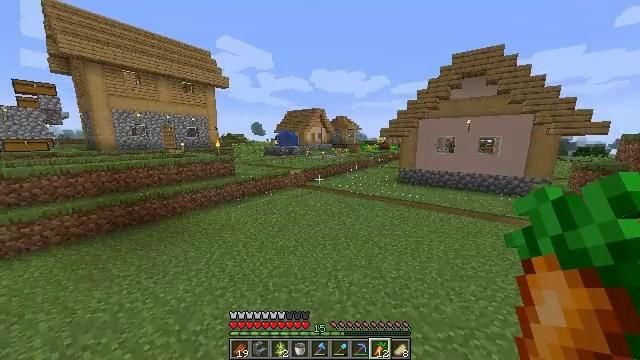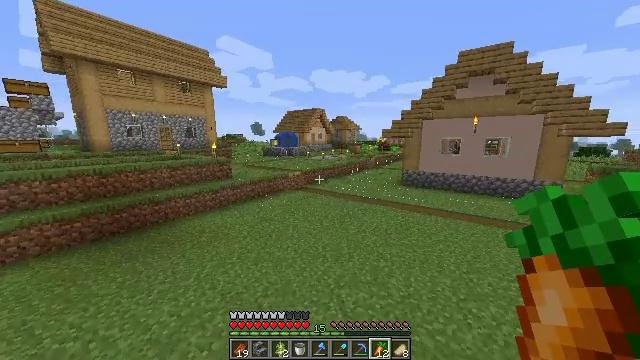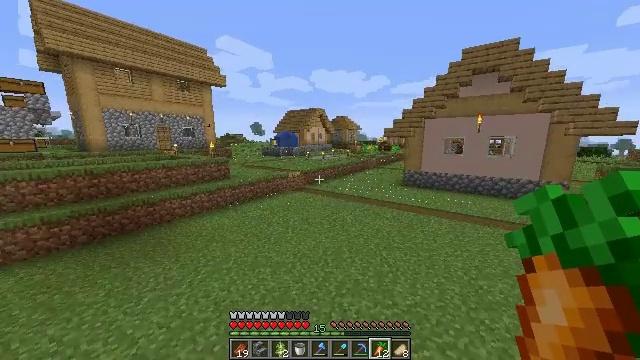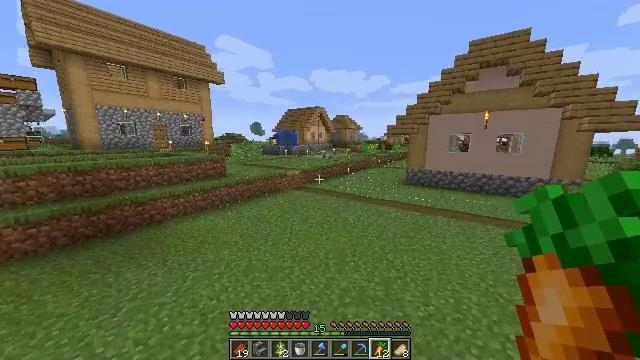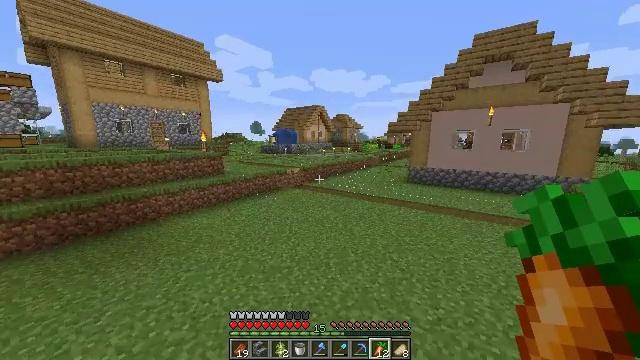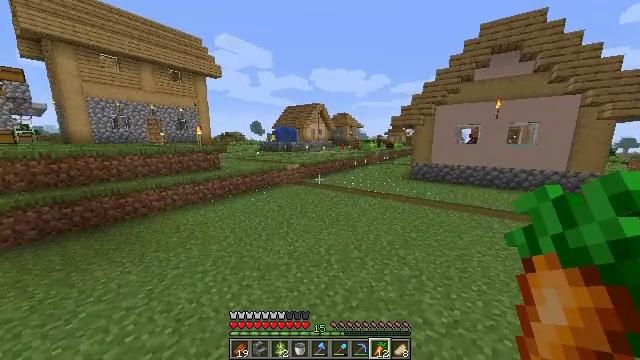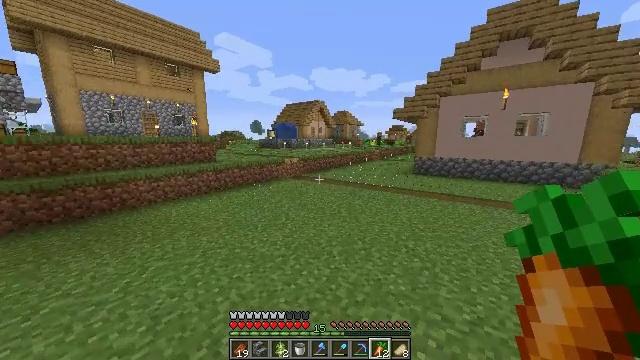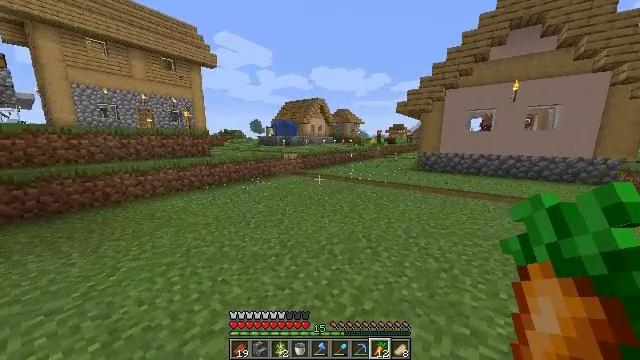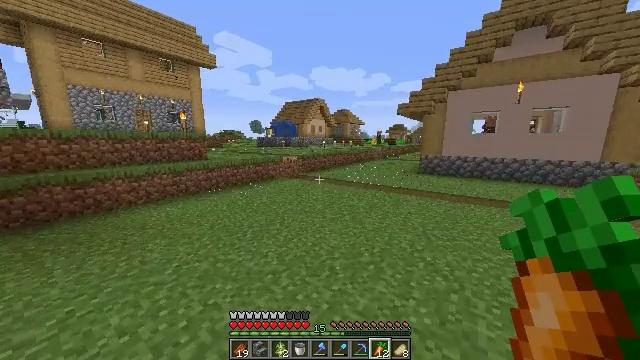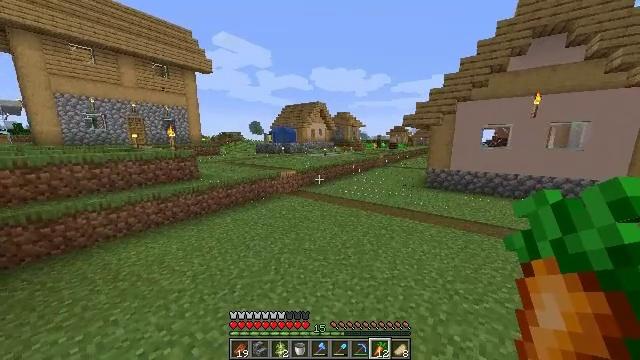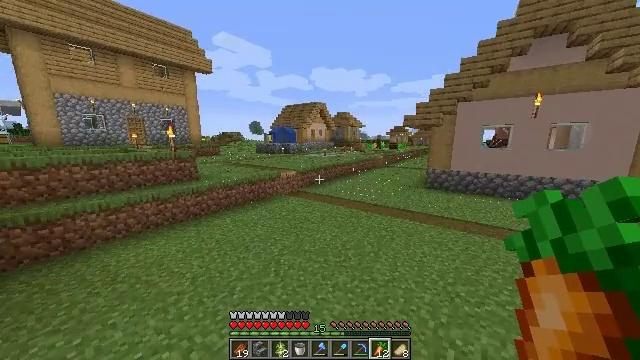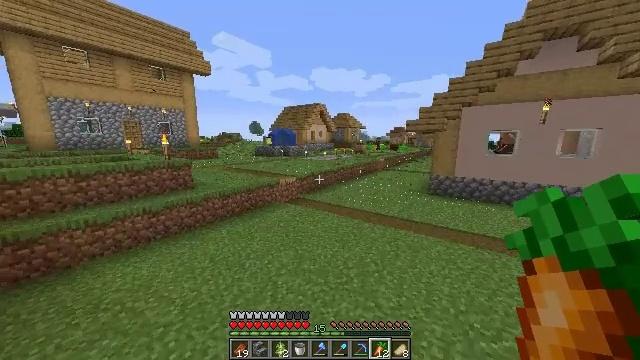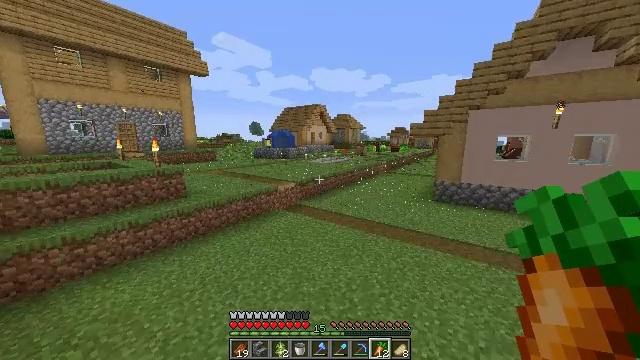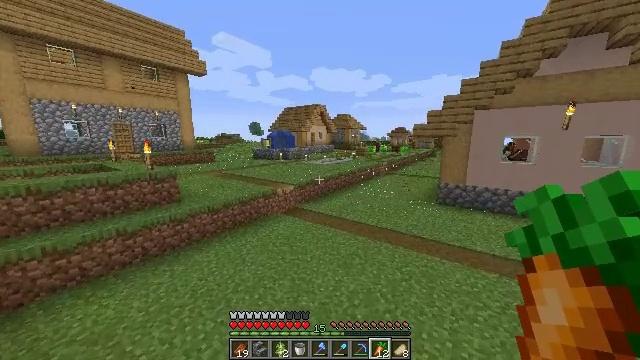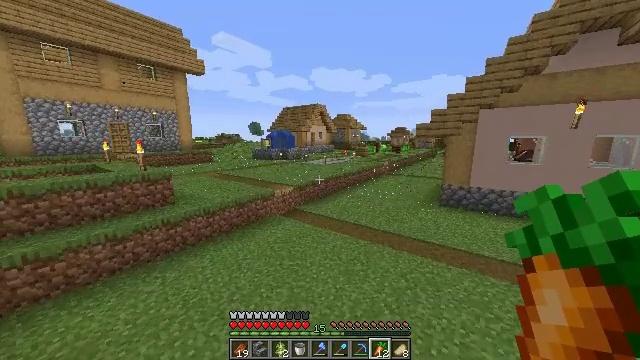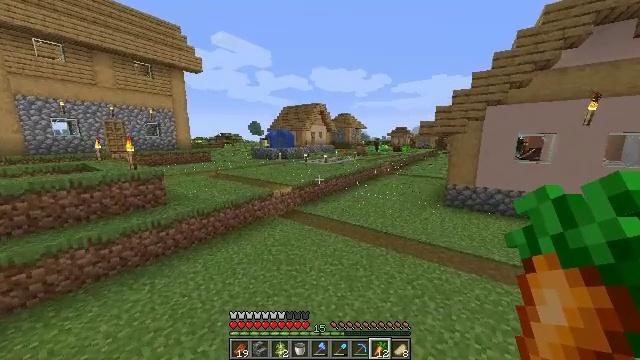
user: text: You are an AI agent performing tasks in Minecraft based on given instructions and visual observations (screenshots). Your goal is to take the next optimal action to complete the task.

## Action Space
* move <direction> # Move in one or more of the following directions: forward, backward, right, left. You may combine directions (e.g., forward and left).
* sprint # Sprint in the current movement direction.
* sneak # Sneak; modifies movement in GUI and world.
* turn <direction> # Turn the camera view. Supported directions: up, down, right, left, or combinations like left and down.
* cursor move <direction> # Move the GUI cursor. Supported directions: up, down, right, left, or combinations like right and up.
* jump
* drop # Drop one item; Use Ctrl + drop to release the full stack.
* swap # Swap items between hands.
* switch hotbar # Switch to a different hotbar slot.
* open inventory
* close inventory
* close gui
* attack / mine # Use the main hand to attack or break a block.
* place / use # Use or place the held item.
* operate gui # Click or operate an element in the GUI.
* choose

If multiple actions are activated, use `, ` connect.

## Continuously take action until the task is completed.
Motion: motion action
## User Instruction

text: Break the mossy cobblestone to gather materials.
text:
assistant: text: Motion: move forward, sprint, jump
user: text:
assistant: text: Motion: move forward, sprint, jump
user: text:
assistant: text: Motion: move forward, jump
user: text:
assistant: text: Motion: move forward, jump
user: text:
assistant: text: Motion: move forward, jump
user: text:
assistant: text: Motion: move forward, jump
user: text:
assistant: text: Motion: move forward, jump
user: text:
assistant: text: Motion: move forward, jump
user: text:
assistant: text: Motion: move forward, jump
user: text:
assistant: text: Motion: move forward, sprint, jump
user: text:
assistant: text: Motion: move forward, sprint, jump
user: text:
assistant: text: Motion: move forward, sprint, jump
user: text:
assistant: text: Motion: move forward, sprint, jump
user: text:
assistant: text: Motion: move forward, jump
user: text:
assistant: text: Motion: move forward, jump
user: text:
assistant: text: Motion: move forward, jump
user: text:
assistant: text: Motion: move forward, jump
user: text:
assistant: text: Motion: move forward, jump
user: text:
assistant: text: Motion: move forward, jump
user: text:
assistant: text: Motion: move forward, jump
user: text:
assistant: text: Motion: move forward, sprint, jump
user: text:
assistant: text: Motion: move forward, sprint, jump
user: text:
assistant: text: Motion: move forward, sprint, jump
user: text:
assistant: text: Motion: move forward, sprint, jump
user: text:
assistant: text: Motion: move forward, jump
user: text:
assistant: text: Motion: move forward, jump
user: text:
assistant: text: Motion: move forward, jump
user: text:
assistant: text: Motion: move forward, jump
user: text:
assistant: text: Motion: move forward, jump
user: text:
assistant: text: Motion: move forward, jump